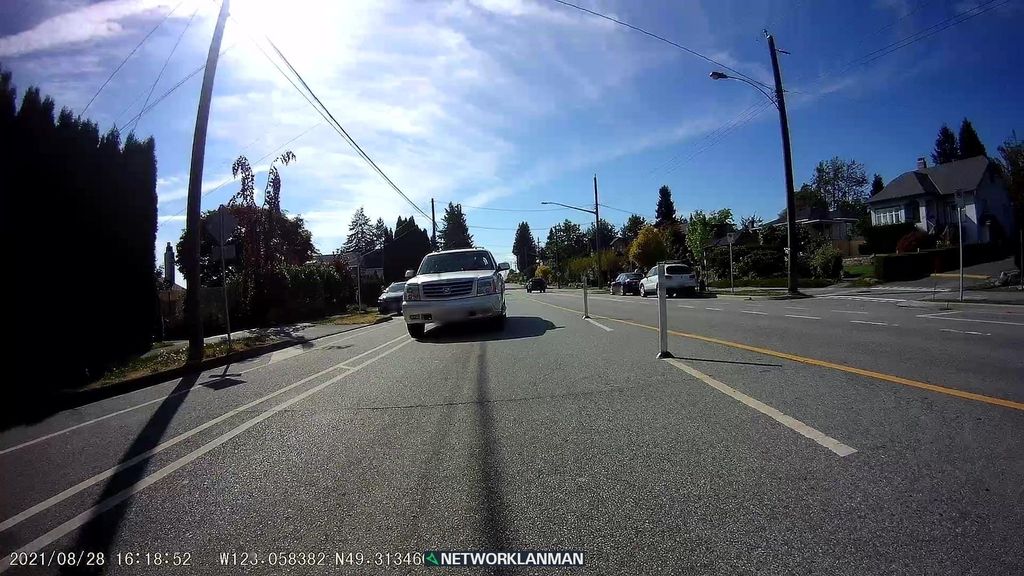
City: vancouver